Question: I have a list o elements 'li' that becomes my image carousel. Each element is a thumbnail, and it becomes clickable using jQuery because i needed to put the image as 'li' 'background-image'. This I can not change. When thumb click, it calls a lightbox to show the image passed as bg parameter.
'''
<ul id="piclist">
<li class="box" style="background-image: url('url_1');"><i class="seq" id="1"></i></li>
<li class="box" style="background-image: url('url_2');"></li>
<li class="box" style="background-image: url('url_3');"><i class="seq" id="2"></i></li>
<li class="box" style="background-image: url('url_4');"></li>
</lu>
'''
The piece of my jQuery code to do this is:
'''
<script type="text/javascript">
$('.box').click(function() {
return $(this).ekkoLightbox();
});
</script>
'''
IT WORKS! But in some special cases, the thumbnail must show a kind of button, so I used a positioned '<i></i>' because of the Font Awesome im using in the project.
The image bellow can illustrate what im talking about:

When the 'li' loads an 'i' element, it also must be clickable, and its link must override his parents link - the container.
I did a piece of code in jQuery to do this, but always when I click on the 'i' element button, the action loads the image lightbox from the 'li'. Its wrong. It should do another action, for example, open an URL in new window, load another modal, whatelse.
'''
<script type="text/javascript">
$('.box').click(function() {
return $(this).ekkoLightbox();
});
$('.seq').click(function() {
console.log($(this).attr("id")); //IT WORKS!
*do other action...* //Doesn't work, open the <li> lightbox!
});
</script>
'''
Any Help? :)
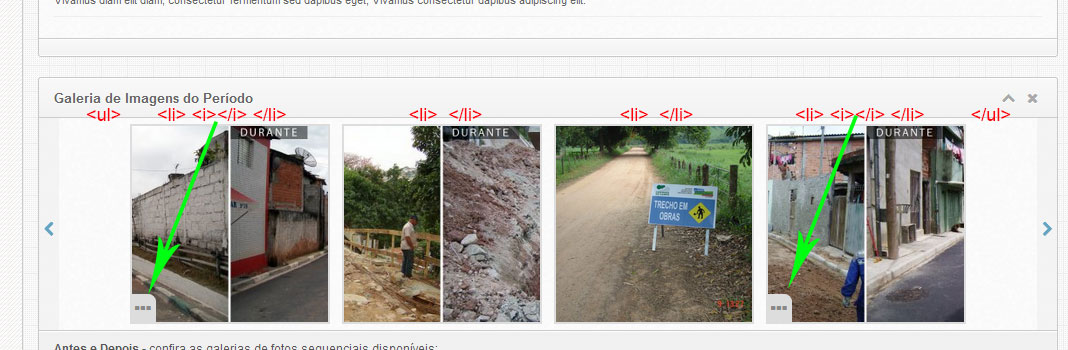
Answer: Change the $('.seq') click to this:
'''
$('.seq').click(function(ev) {
ev.stopPropagation();
console.log($(this).attr("id")); //IT WORKS!
*do other action...* //Doesn't work, open the <li> lightbox!
});
'''
This will prevent the click event from bubbling up an triggering the click even of the i's parent (the li). Notice I added the event object as an argument and I'm calling the stopPropagation (<URL> method before doing anything else.